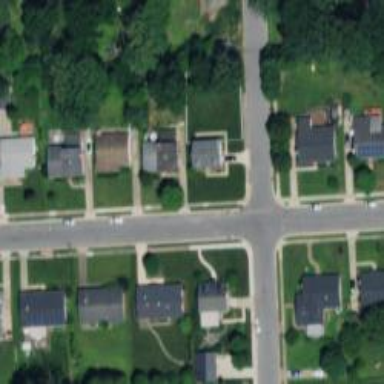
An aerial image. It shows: Residential road with separate asphalt sidewalk.